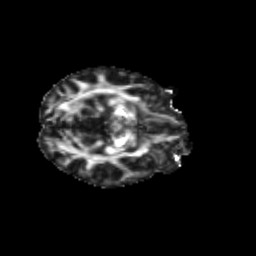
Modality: FA
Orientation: axial
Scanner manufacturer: siemens
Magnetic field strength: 3 T
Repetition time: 9.2 s
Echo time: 0.084 s